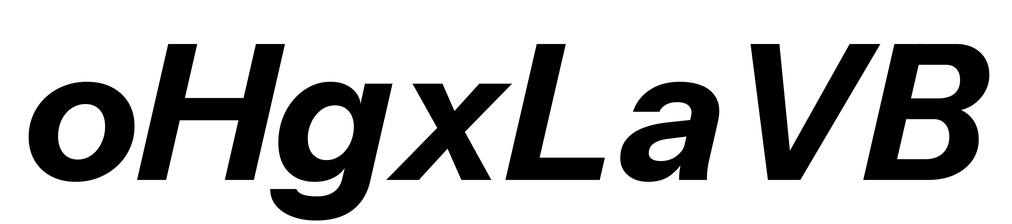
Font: InstrumentSans-Italic_Bold_Italic